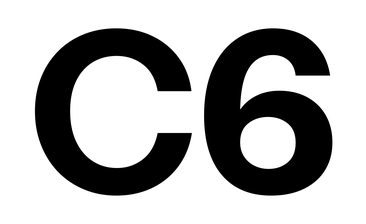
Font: InstrumentSans_Bold